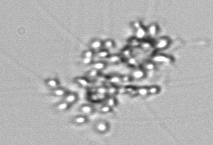
Label: Chaetoceros_didymus_TAG_external_flagellate